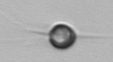
Label: Acanthoica_quattrospina